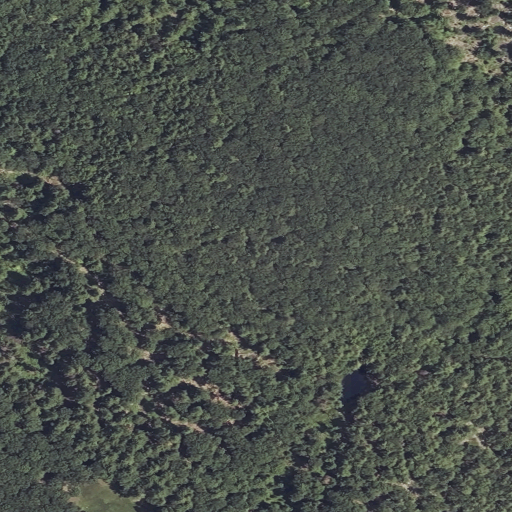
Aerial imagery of mountain in Maine named Canada Hill containing mixed forest, evergreen forest, deciduous forest, and open development